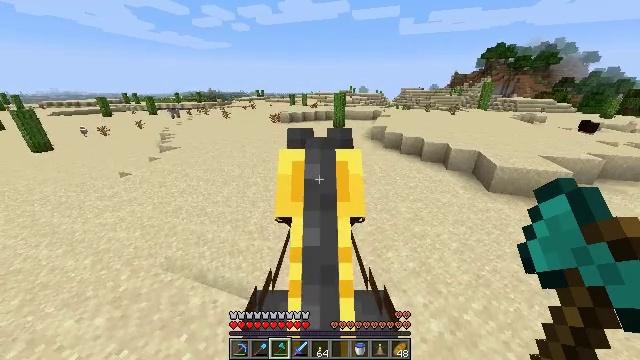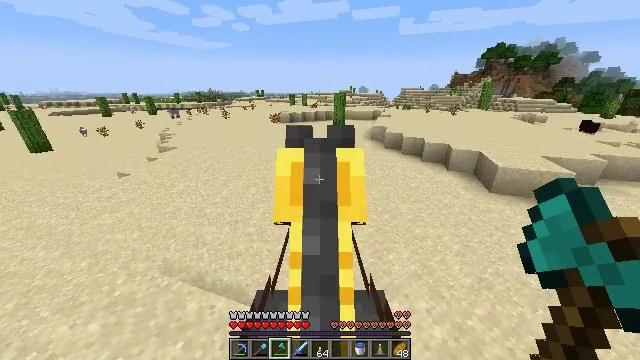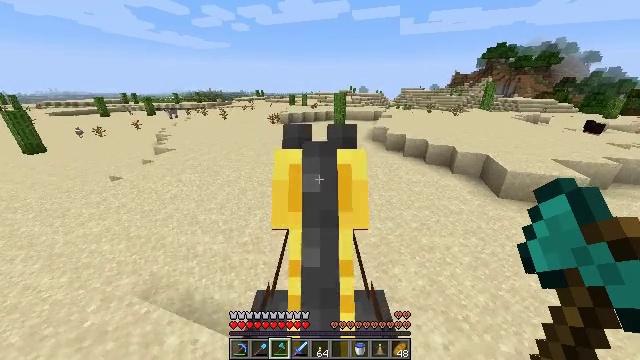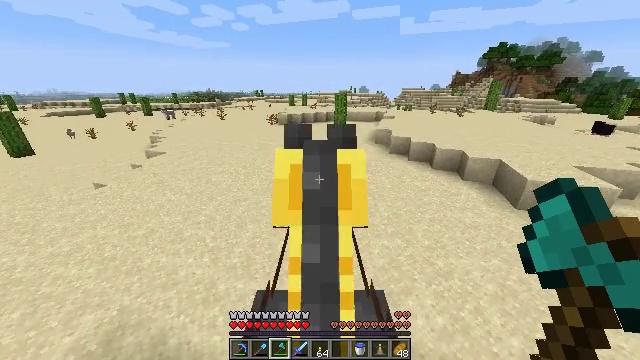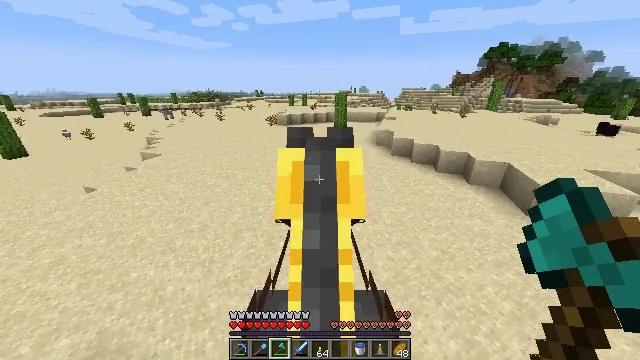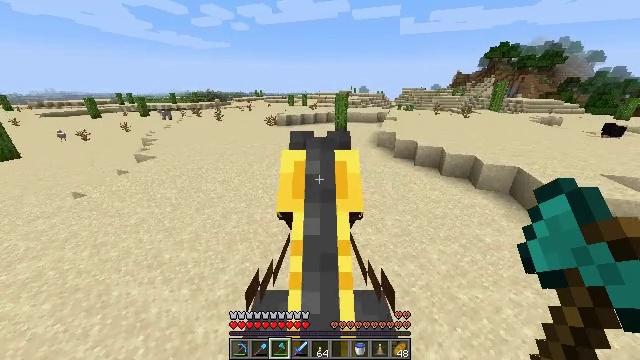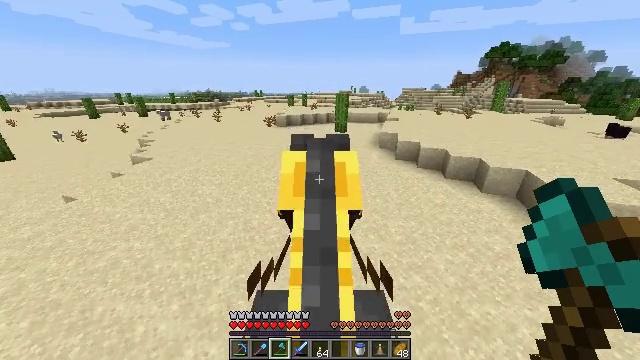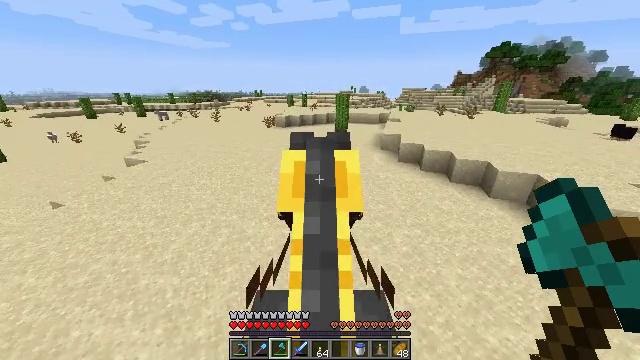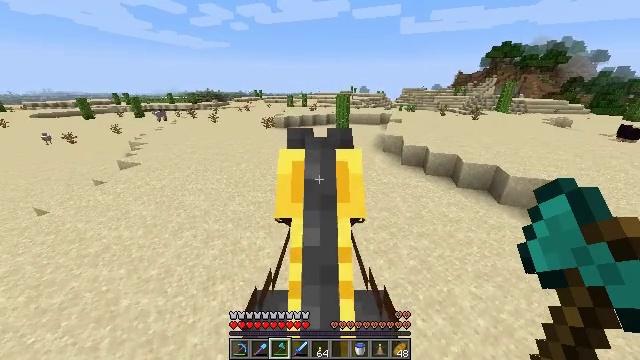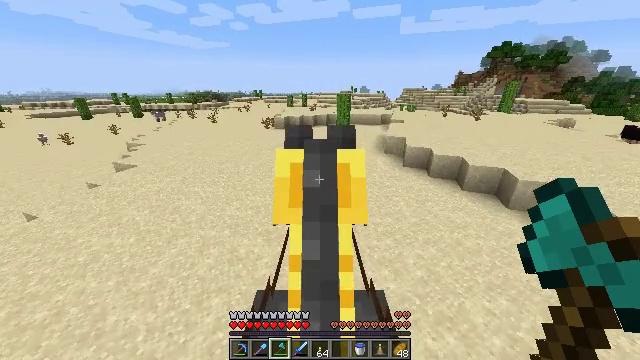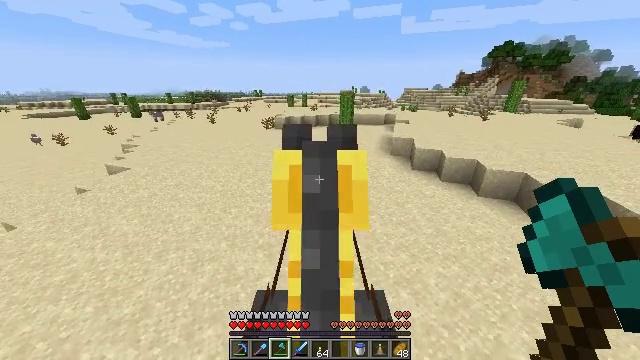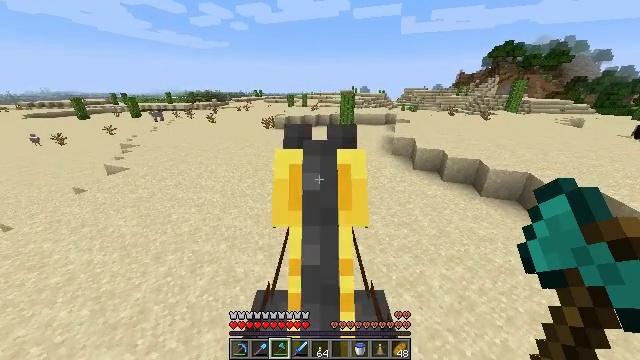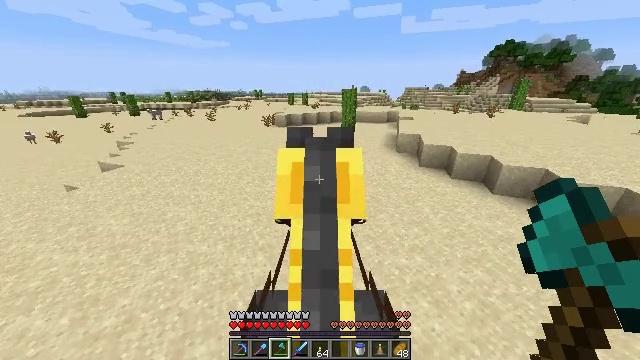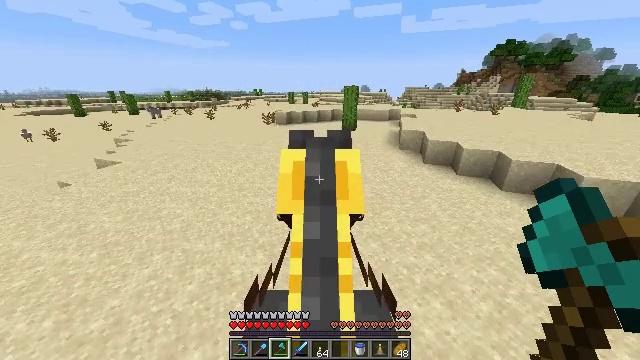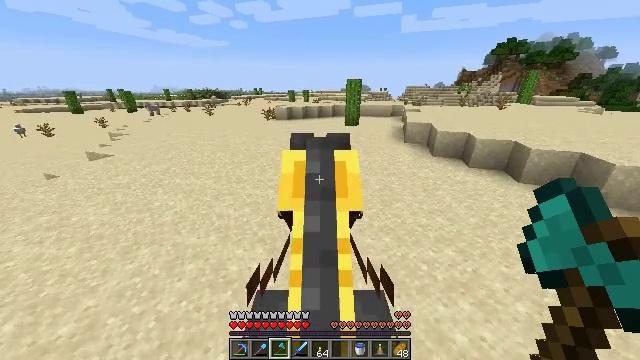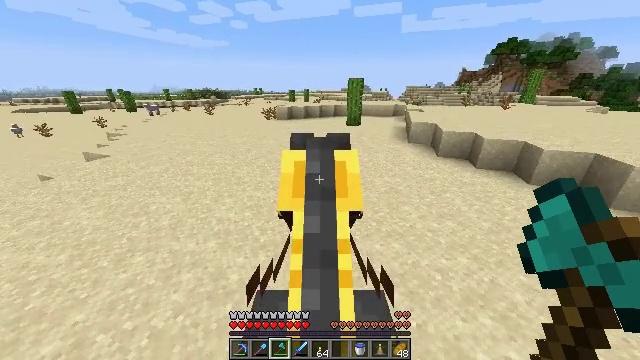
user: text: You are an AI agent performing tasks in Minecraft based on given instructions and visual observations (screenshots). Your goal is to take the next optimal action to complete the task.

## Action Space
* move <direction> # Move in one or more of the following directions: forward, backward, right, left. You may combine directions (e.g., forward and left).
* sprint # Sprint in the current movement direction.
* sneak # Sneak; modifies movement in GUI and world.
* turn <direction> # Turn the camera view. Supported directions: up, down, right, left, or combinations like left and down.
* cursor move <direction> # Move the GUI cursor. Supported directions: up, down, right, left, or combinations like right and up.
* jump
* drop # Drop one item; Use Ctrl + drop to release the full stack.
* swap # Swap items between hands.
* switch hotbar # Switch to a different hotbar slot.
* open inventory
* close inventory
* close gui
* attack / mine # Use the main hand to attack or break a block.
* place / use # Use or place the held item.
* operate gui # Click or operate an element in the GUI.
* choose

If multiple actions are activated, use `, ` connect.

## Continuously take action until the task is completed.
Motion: motion action
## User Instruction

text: Collect sandstone by mining.
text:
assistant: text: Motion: move forward, sprint
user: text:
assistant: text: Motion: move forward, sprint
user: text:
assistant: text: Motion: move forward, sprint
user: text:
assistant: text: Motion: move forward, sprint
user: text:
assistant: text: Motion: move forward, sprint
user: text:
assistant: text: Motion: move forward, sprint
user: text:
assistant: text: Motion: move forward, sprint
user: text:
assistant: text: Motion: move forward and move left, sprint
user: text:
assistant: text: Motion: move forward and move left, sprint
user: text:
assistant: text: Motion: move forward and move left, sprint
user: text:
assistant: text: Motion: move forward and move left, sprint
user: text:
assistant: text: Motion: move forward and move left, sprint
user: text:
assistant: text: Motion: move forward and move left, sprint
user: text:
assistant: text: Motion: move forward and move left, sprint
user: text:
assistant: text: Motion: move forward and move left, sprint
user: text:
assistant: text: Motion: move forward and move left, sprint
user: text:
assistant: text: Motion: move forward and move left, sprint
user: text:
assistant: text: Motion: move forward and move left, sprint
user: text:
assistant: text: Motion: move forward and move left, sprint
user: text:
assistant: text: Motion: move forward and move left, sprint
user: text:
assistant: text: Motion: move forward and move left, sprint
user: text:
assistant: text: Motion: move forward and move left, sprint
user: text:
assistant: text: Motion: move forward and move left, sprint
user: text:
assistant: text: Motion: move forward and move left, sprint
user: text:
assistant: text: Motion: move forward and move left, sprint
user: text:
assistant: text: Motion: move forward and move left, sprint
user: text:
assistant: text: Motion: move forward and move left, sprint
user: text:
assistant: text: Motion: move forward and move left, sprint
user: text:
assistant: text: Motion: move forward and move left, sprint
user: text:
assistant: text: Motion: move forward and move left, sprint